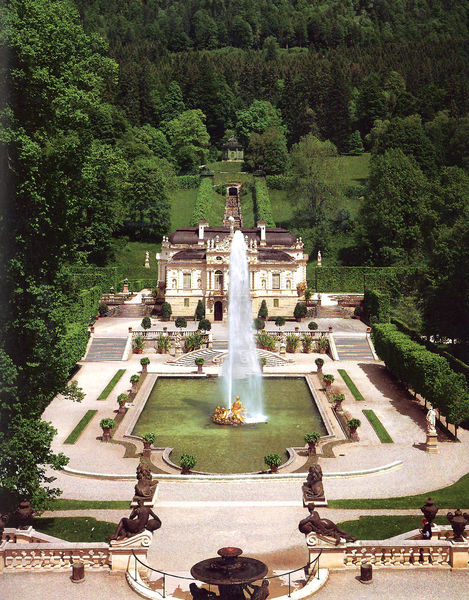
Titel: Schloss Linderhof
Standort: Linderhof (EU - D - Bayern)
Schlagwörter: grün, terasse, schloss, bild, hügel, insel, gold, schön, wald, brunnen, garten, allee, besucher, figuren, könig, fotografie, herrschaftlich, chiemsee, fontäne, englischer garten, englisch, wals, tourismus, angelegt, herrenchiemsee, hohiet